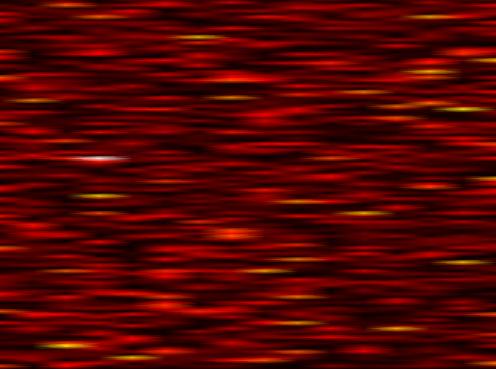
Label: WOLA